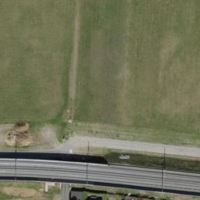
EUNIS habitat code: 52
Species observed at this site:
Fringilla coelebs